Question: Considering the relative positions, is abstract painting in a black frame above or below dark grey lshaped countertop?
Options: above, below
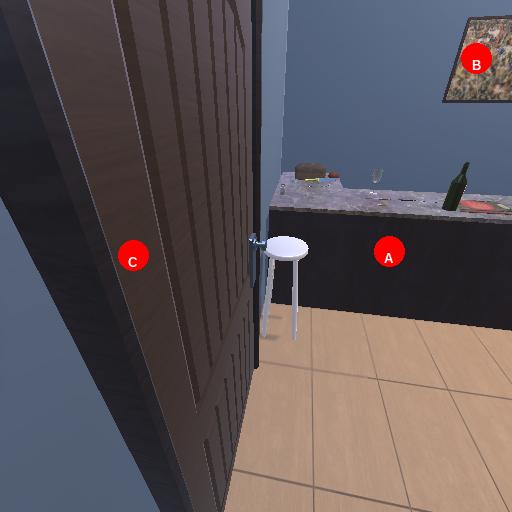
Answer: above